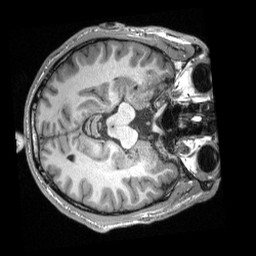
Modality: T1w
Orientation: axial
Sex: male
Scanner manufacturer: siemens
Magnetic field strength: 3 T
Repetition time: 2.3 s
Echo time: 0.00308 s